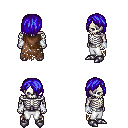
a pixel art fantasy rpg character, male body template, skeleton, brown tattered cape, white pants, blue bangs hairstyle, white cloth bracers, metal boots, four views (front, back, left, right), 2x2 character sprite sheet, small pixel art, hard edges, no anti-aliasing